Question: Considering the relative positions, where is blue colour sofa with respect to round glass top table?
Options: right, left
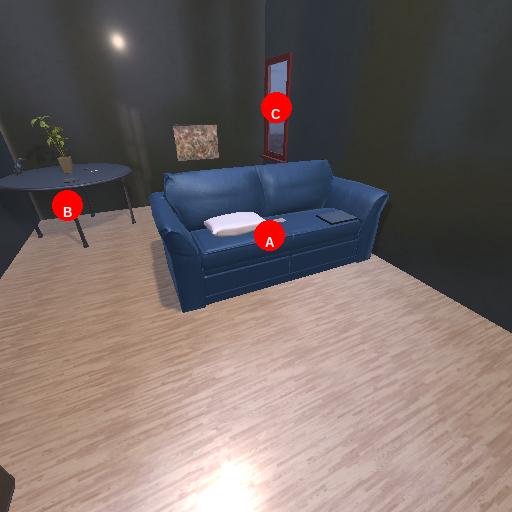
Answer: right